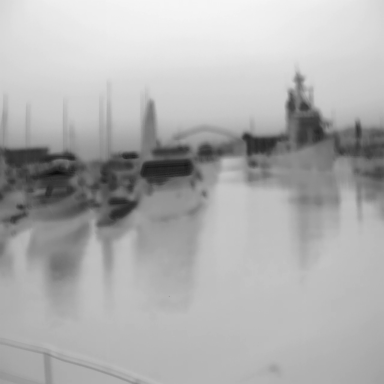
There is a warship in the infrared image.